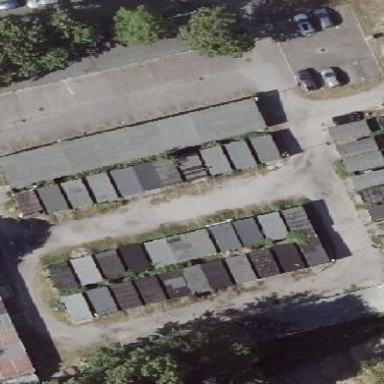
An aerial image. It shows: Area designated for garages.